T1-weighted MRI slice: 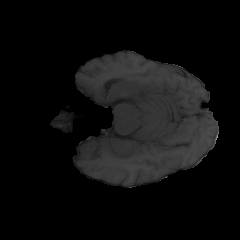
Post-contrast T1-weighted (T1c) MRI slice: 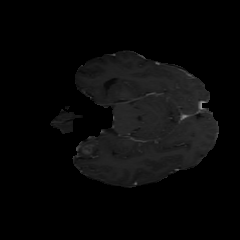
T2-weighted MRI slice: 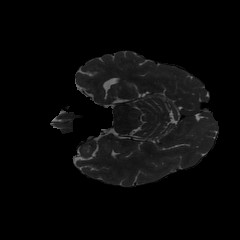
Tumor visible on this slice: yes